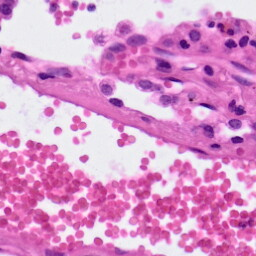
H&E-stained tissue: Lung